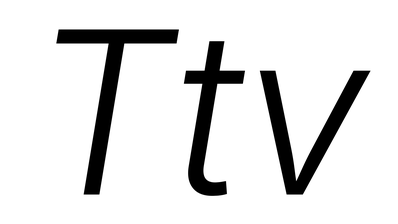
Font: Inter-Italic_Light_Italic